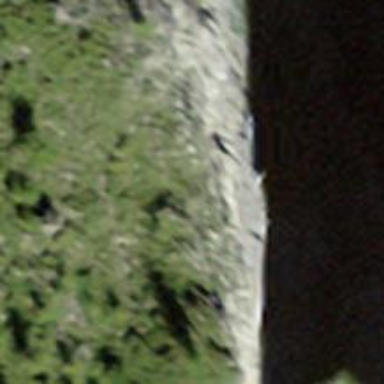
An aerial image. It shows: Cliff in nature.